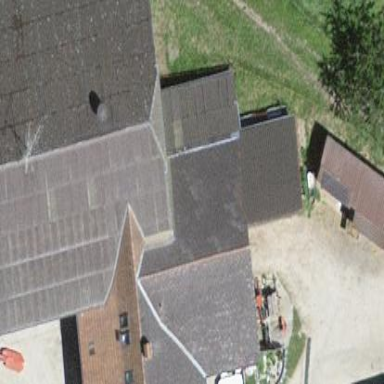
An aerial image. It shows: Farm building.